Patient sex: F
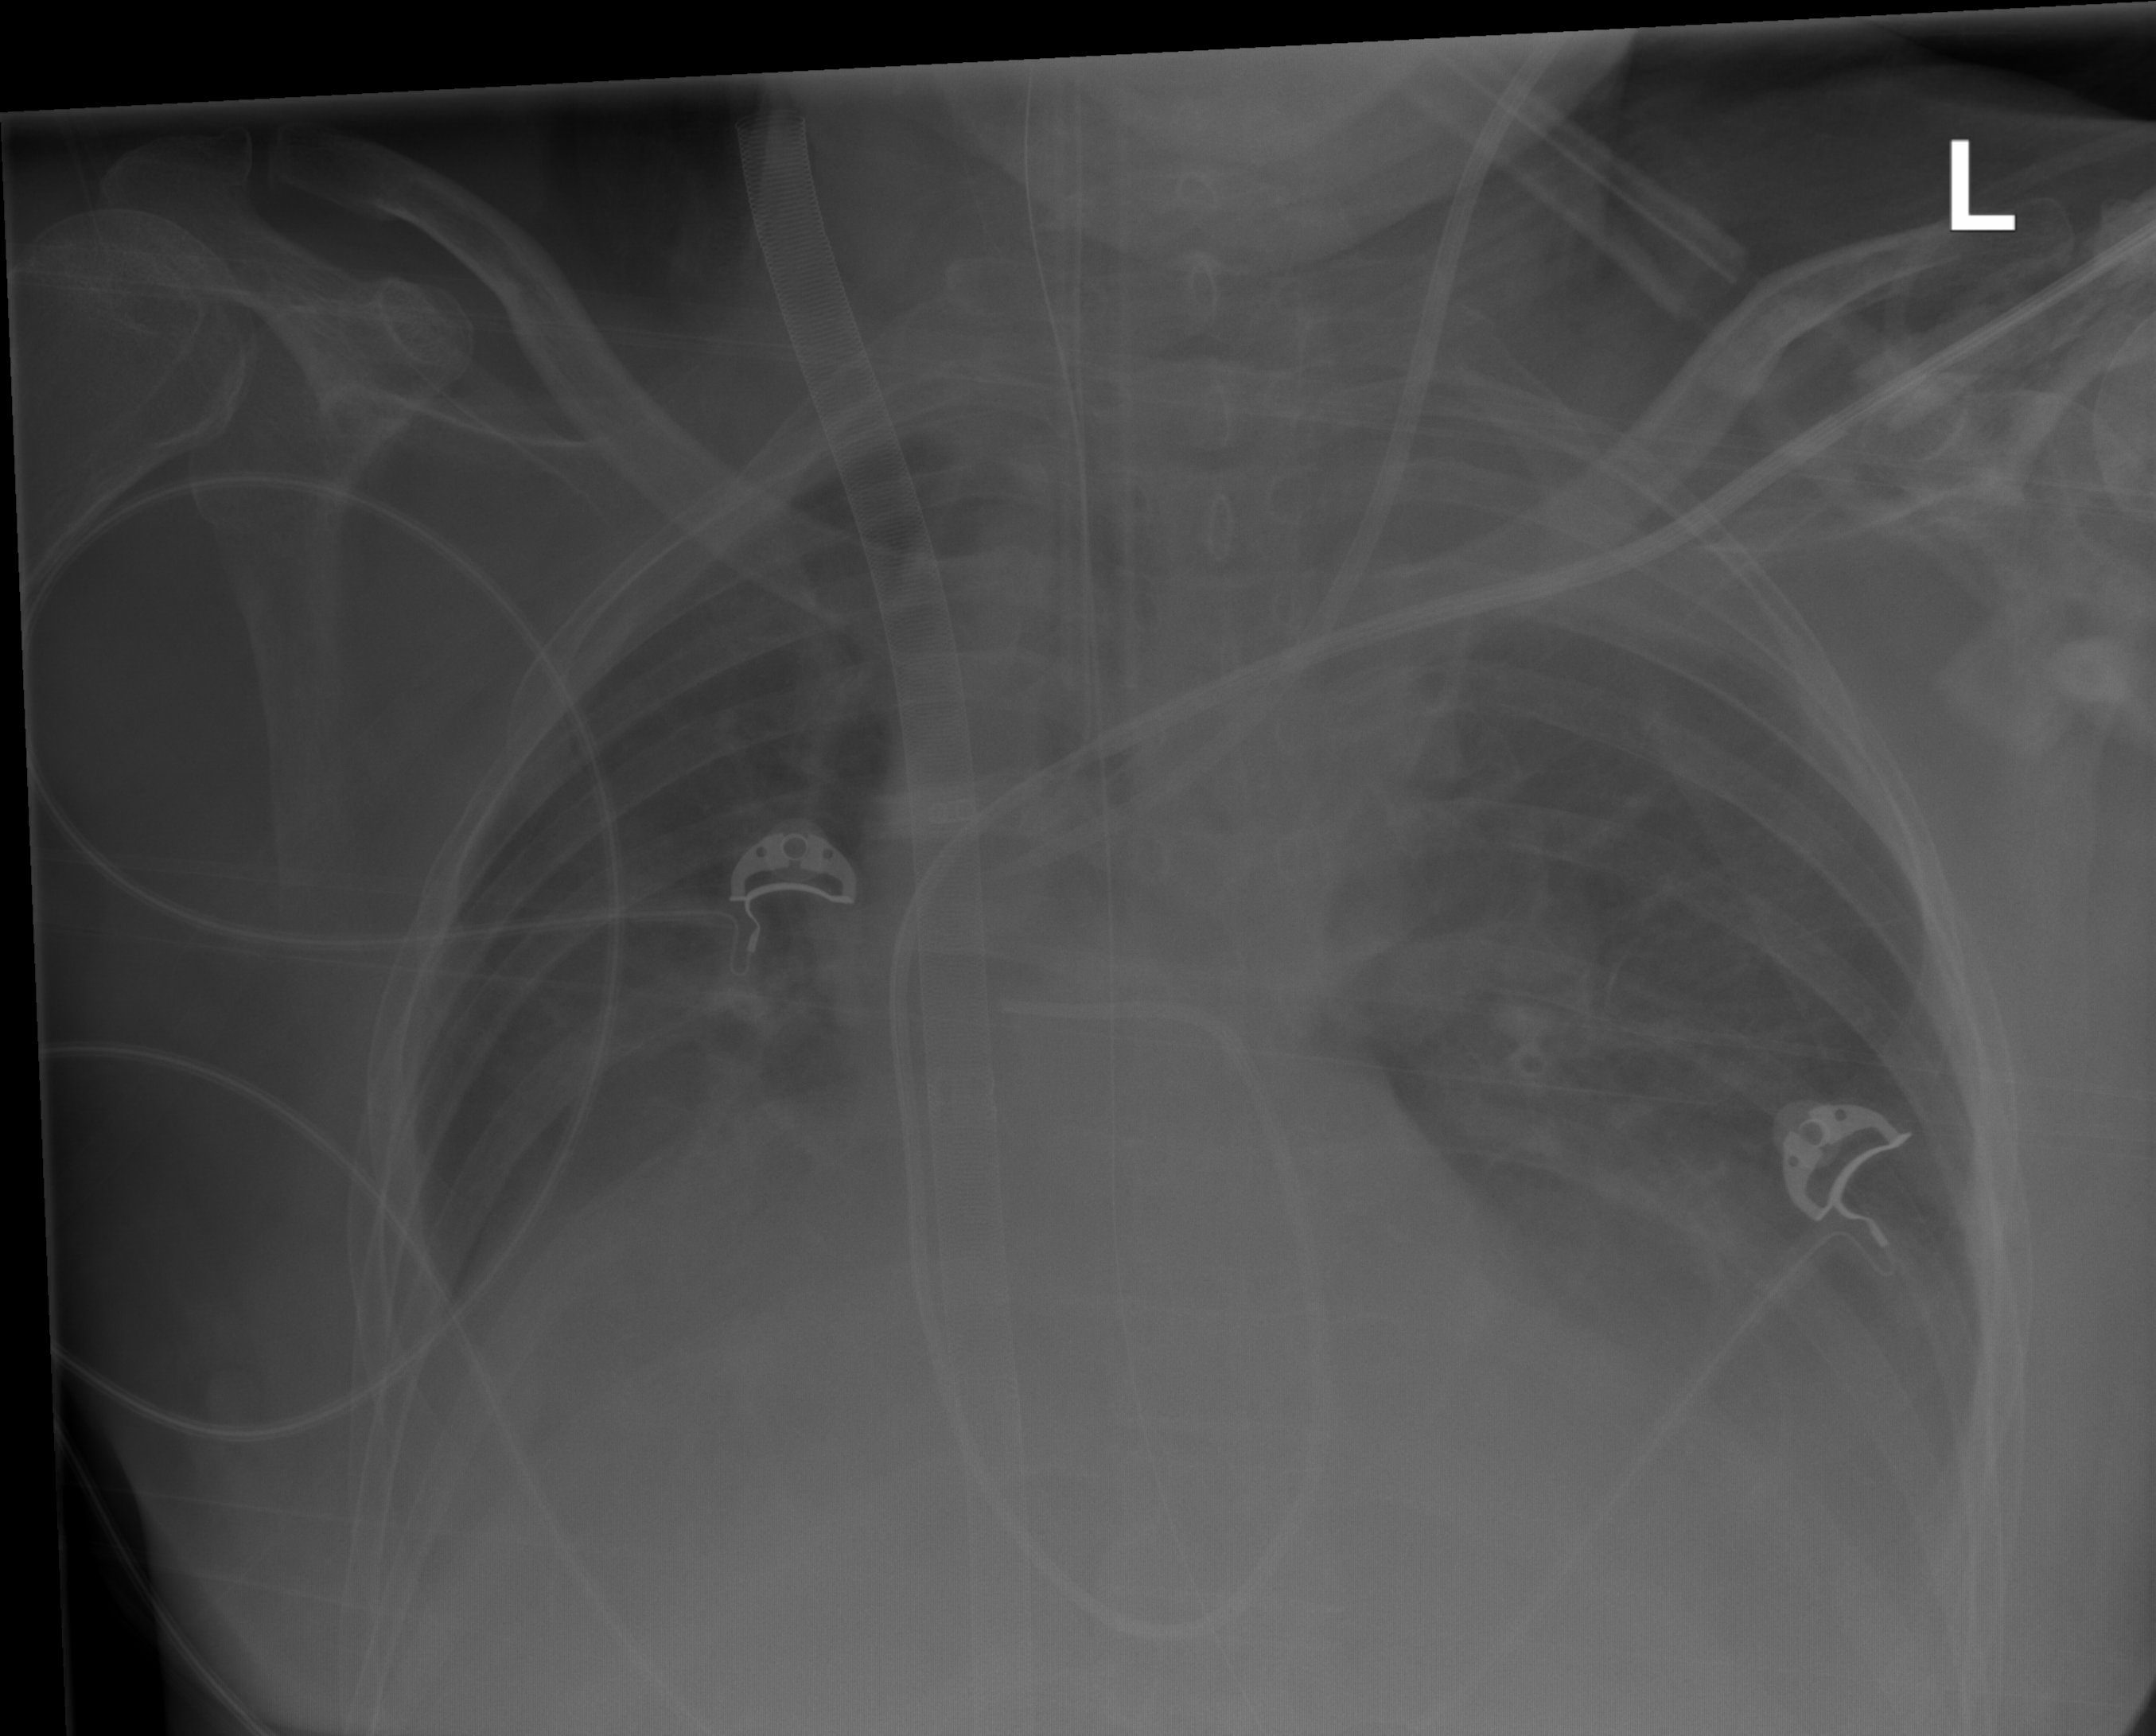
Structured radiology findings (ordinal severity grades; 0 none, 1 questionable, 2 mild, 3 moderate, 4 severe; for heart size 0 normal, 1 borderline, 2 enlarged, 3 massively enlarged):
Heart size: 0
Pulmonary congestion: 0
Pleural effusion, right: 2
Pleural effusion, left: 2
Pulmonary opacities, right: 0
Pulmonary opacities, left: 0
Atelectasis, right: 2
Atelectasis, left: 2